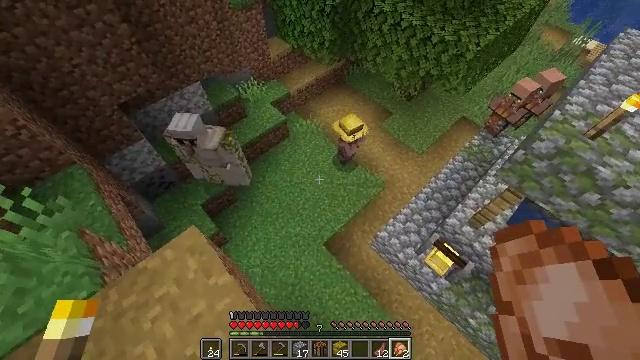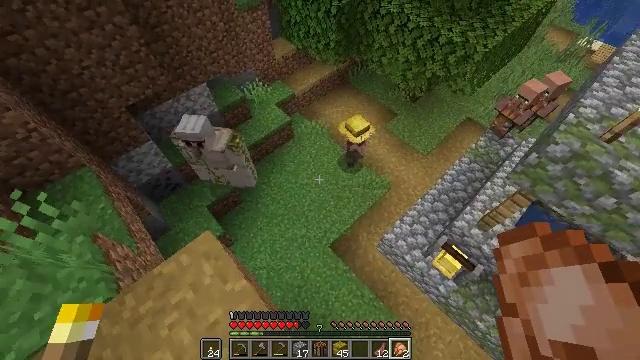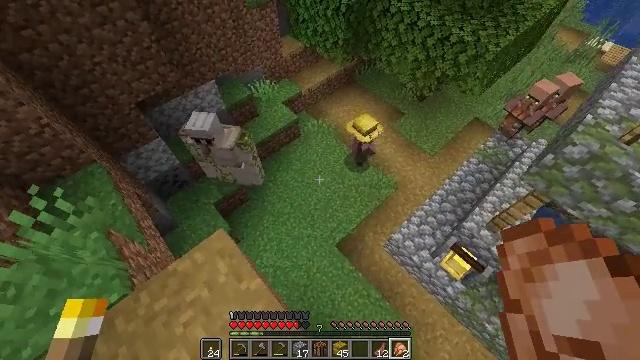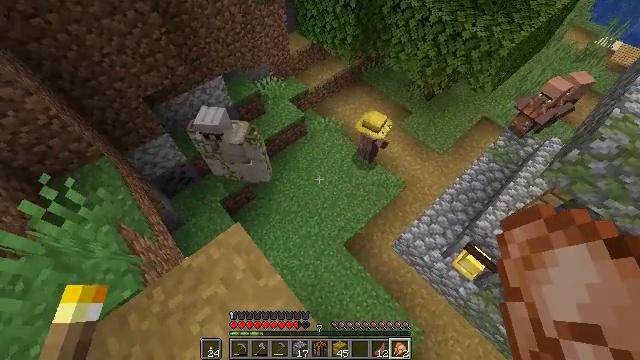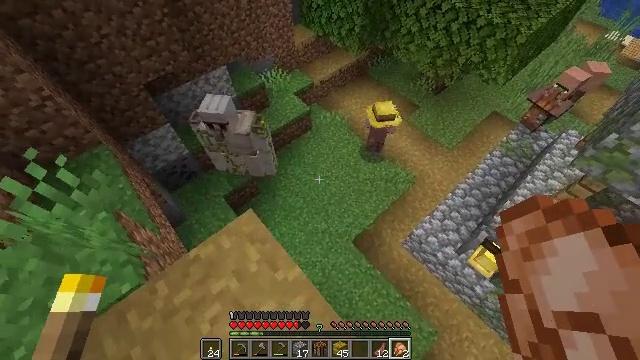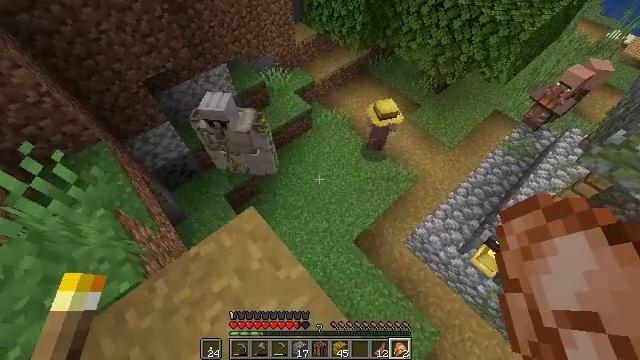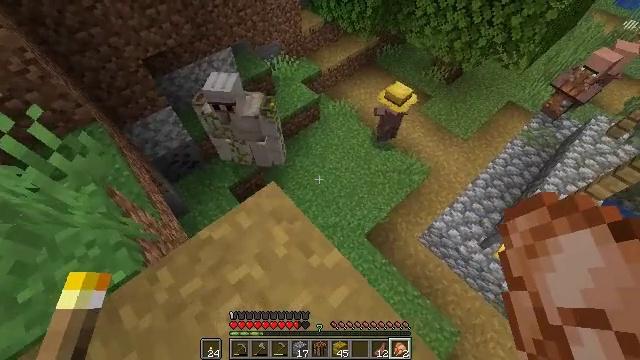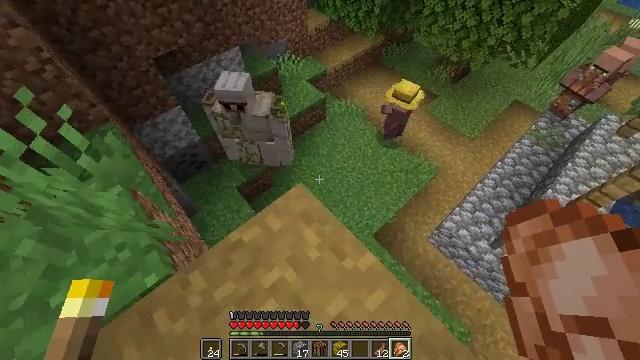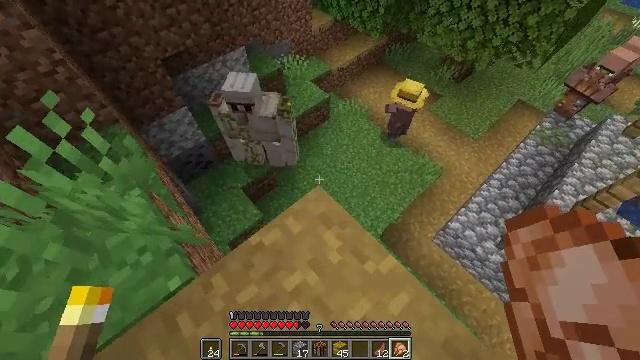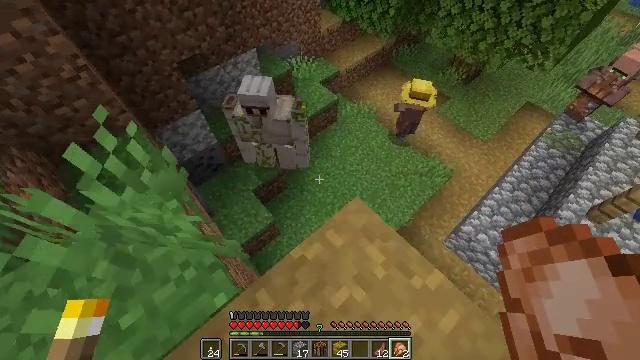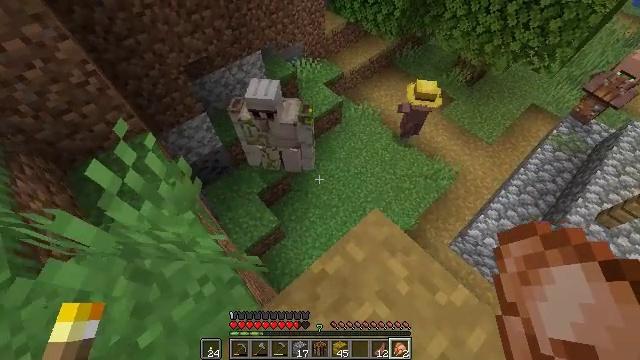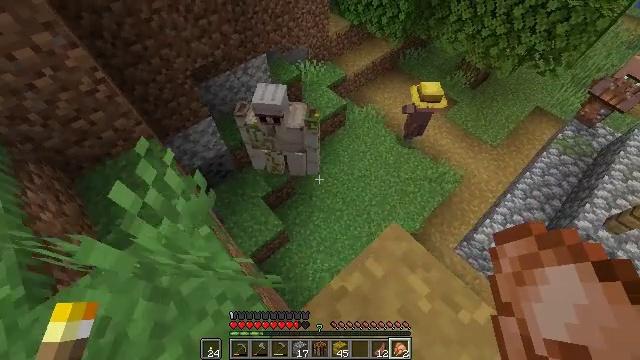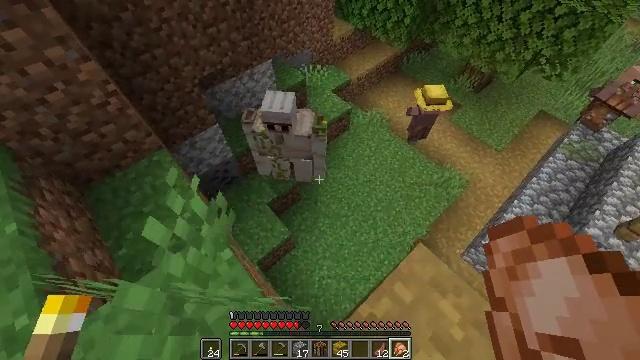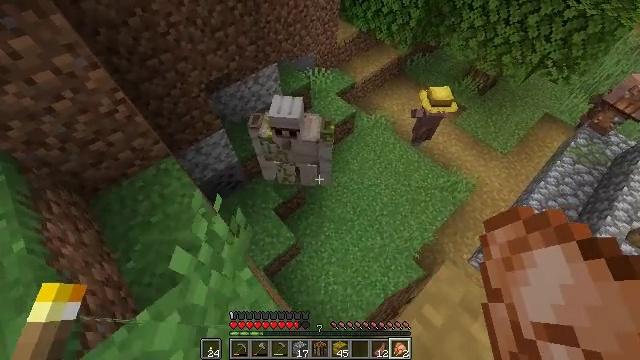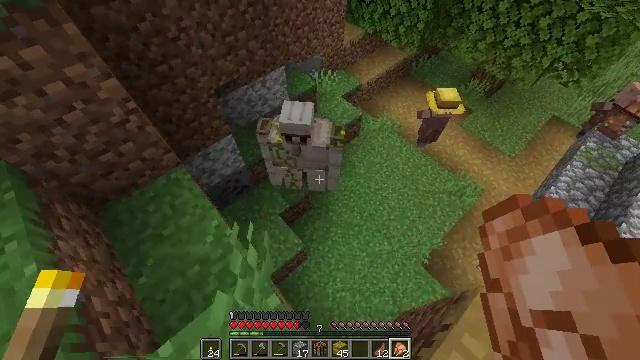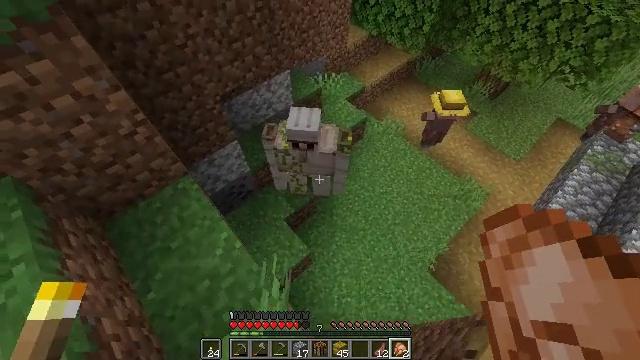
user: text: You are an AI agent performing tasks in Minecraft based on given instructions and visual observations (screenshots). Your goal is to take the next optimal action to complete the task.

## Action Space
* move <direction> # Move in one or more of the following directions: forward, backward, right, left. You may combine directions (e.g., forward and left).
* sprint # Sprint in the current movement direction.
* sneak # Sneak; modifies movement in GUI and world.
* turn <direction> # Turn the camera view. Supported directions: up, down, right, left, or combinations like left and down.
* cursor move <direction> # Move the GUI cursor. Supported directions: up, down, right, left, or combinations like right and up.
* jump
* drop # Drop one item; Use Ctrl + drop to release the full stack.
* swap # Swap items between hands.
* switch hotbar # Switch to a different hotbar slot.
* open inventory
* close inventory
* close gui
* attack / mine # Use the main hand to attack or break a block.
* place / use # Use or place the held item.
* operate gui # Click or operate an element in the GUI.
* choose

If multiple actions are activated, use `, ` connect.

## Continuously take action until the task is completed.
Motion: motion action
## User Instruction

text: Attack the hay block to get hay.
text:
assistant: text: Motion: move left
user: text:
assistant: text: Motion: move left
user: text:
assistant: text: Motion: move left
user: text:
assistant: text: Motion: move left
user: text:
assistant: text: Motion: move left
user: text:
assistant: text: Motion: move left
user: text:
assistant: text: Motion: move left
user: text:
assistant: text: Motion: move left
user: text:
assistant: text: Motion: move forward and move left
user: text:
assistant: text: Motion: move forward and move left
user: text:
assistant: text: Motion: move forward and move left
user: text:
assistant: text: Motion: move forward and move left
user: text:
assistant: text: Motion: move forward and move left
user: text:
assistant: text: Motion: move forward and move left
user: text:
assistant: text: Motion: move forward and move left
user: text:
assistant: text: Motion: move forward and move left
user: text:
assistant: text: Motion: move forward and move left
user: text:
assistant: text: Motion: move forward and move left
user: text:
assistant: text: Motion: move forward and move left
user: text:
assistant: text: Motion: move forward and move left
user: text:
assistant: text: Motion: move forward and move left, turn right
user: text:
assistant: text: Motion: move forward and move left, turn right
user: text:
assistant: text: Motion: move forward and move left, turn right and up
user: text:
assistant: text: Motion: move forward and move left, turn right
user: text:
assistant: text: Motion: move forward, turn right
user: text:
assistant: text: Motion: move forward, turn right
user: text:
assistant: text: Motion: turn right
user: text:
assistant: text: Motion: turn right
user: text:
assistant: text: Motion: turn right and up
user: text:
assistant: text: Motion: turn right and up